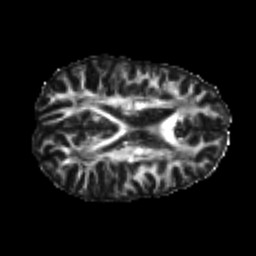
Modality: FA
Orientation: axial
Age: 24
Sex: male
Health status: healthy
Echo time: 0.074 s